問題: 三角形ABCにおいて、その内接円をω、内心をI、線分ABの中点をMとします。いま、Mを通り辺BCに平行な直線がωと接したので、その接点をT、直線MTと直線ACの交点をNとします。さらに、直線ITと三角形MINの外接円の交点のうちIでないほうをJとします。線分ITの長さが20であるとき、線分JTの長さはいくつですか。
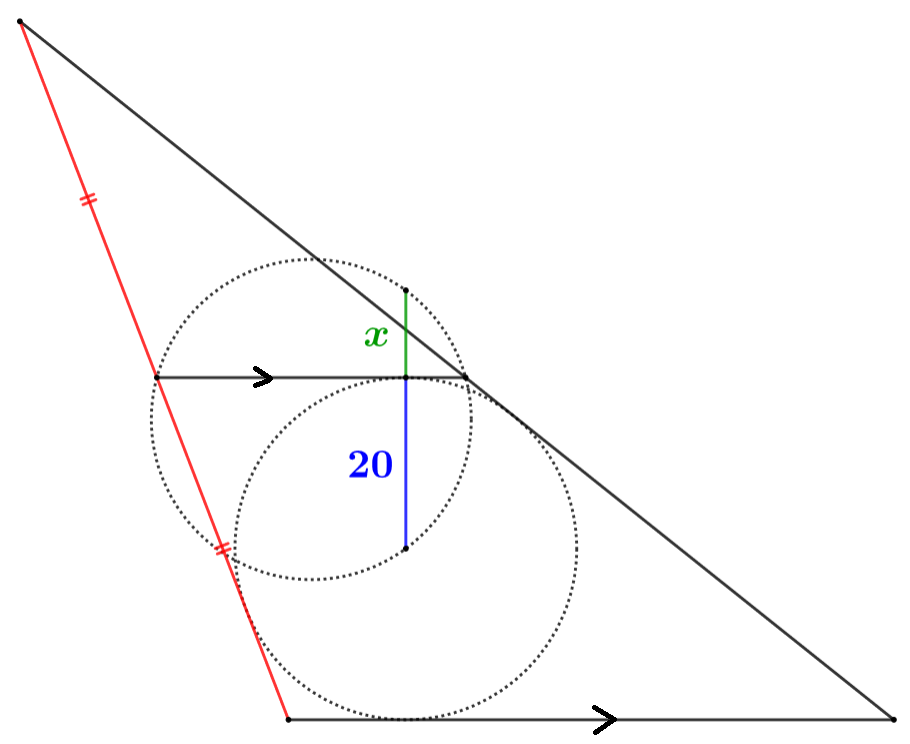
解答: 三角形AMNの内接円をΩ、その中心をK、Ωと直線MNの接点をSとする。ωは三角形AMNの傍接円の一つであるからMS=NTであり、Kは三角形MINの外接円上の点であるからKS=JT。ωは点Aを中心としてΩを2倍に相似拡大したものであるから、解答は10。
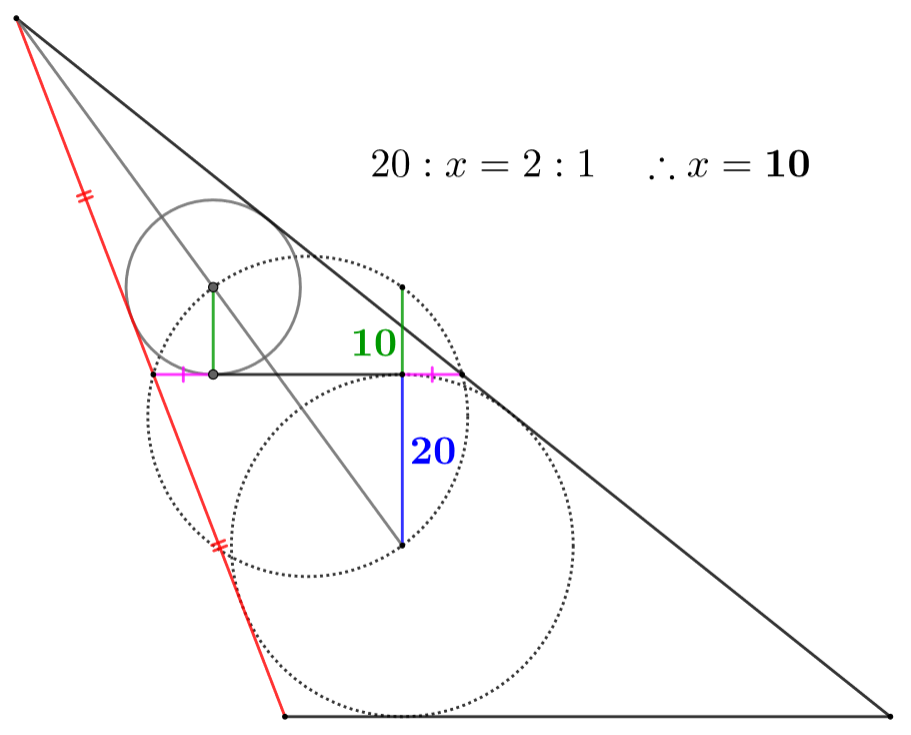
答え: 10
タグ: 内接円、傍接円